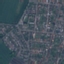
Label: Residential